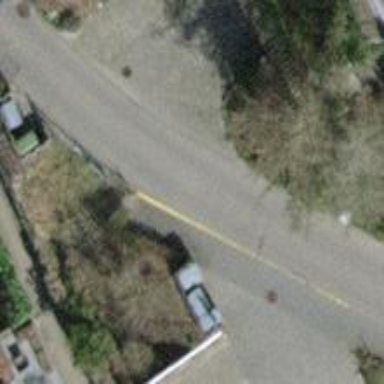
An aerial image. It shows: Kerb barrier.